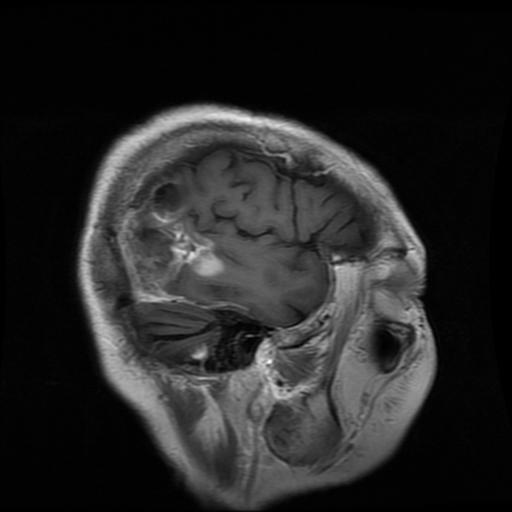
Label: glioma